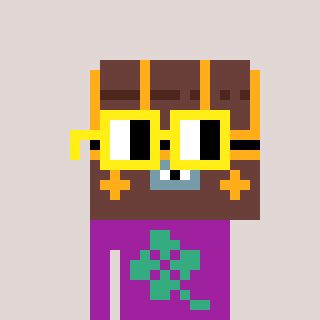
a pixel art character with square yellow glasses, a treasure chest-shaped head and a magenta-colored body on a warm background